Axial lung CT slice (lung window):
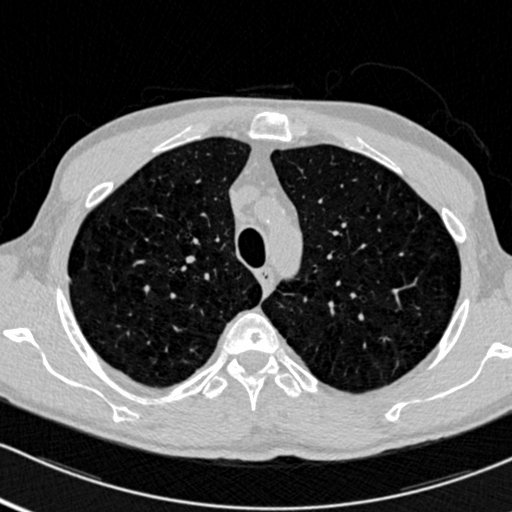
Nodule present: no